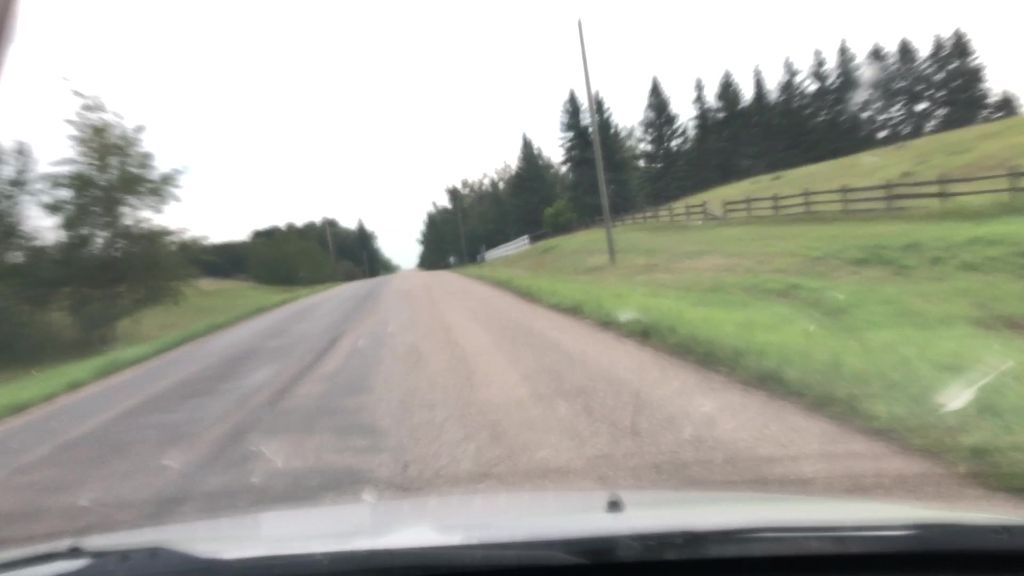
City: edmonton